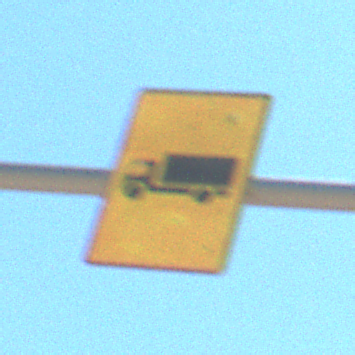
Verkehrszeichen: KFZZulaessigeGesamtmasse3Komma5TOhnePfeilsymbol
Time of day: Midday
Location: Outdoor (Nature)
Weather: Clear
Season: NotSpecified
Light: Natural